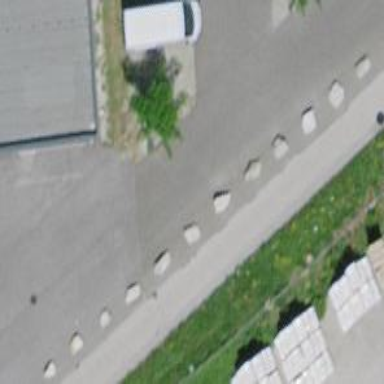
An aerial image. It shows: Block barrier.